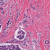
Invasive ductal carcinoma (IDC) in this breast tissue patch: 1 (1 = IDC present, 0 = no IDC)